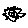
Label: sun